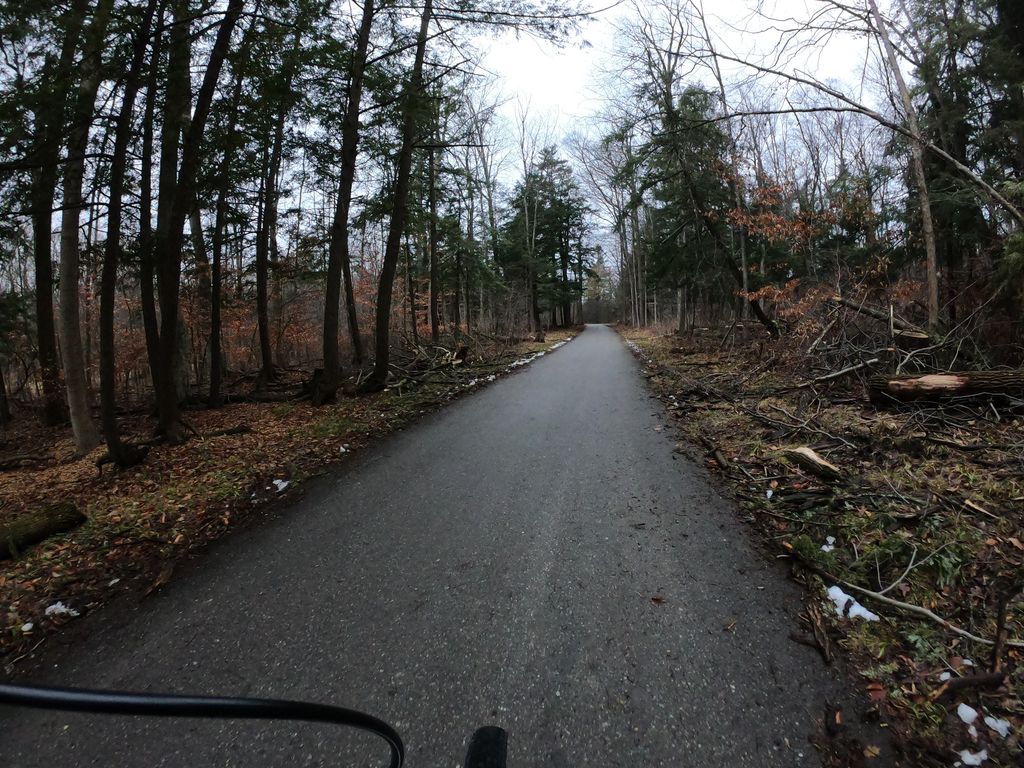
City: kitchener-waterloo